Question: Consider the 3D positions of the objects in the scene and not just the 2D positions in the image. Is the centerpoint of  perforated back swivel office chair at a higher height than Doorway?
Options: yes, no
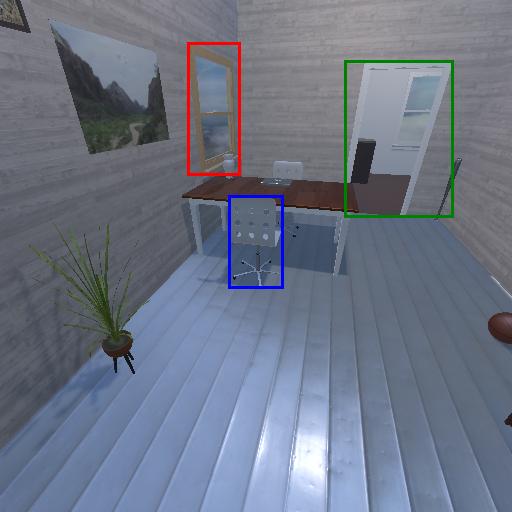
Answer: yes